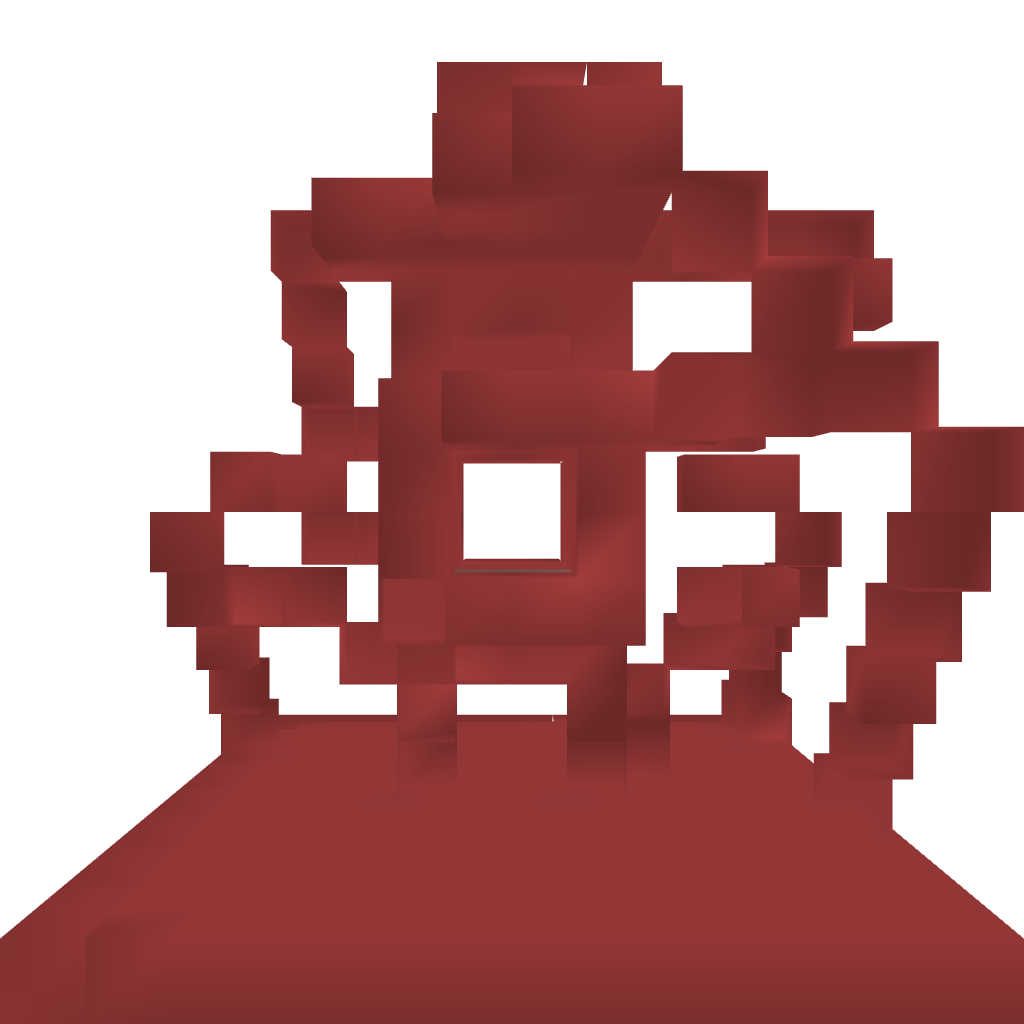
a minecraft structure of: Lava door bad low quality